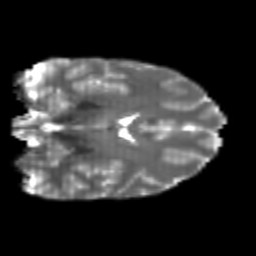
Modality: T2w
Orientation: coronal
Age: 22
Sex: female
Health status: healthy
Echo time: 0.074 s